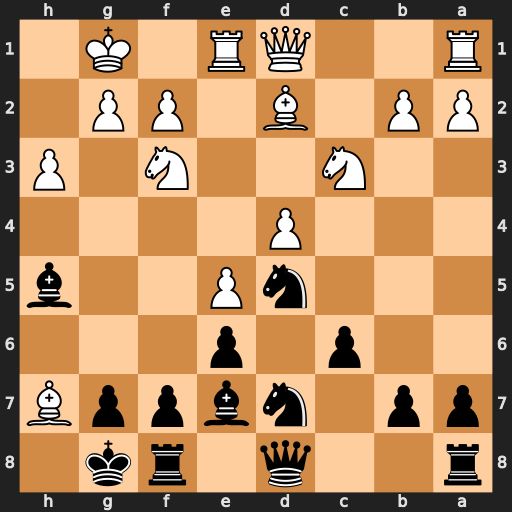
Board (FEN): r2q1rk1/pp1nbppB/2p1p3/3nP2b/3P4/2N2N1P/PP1B1PP1/R2QR1K1
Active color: b
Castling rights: -
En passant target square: -
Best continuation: Kxh7 Ng5+ Bxg5 Qxh5+ Bh6